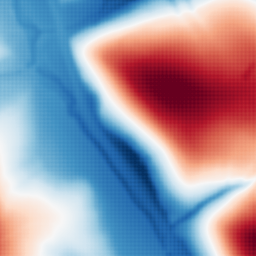
Category: multiscale
Decomposition family: dog
Decomposition parameters: sigma_low: 2
sigma_high: 100
Upsampling method: sinc_blackman
Upsampling parameters: scale: 2
kernel_size: 4
Upsampling scale: 2